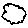
Label: cloud